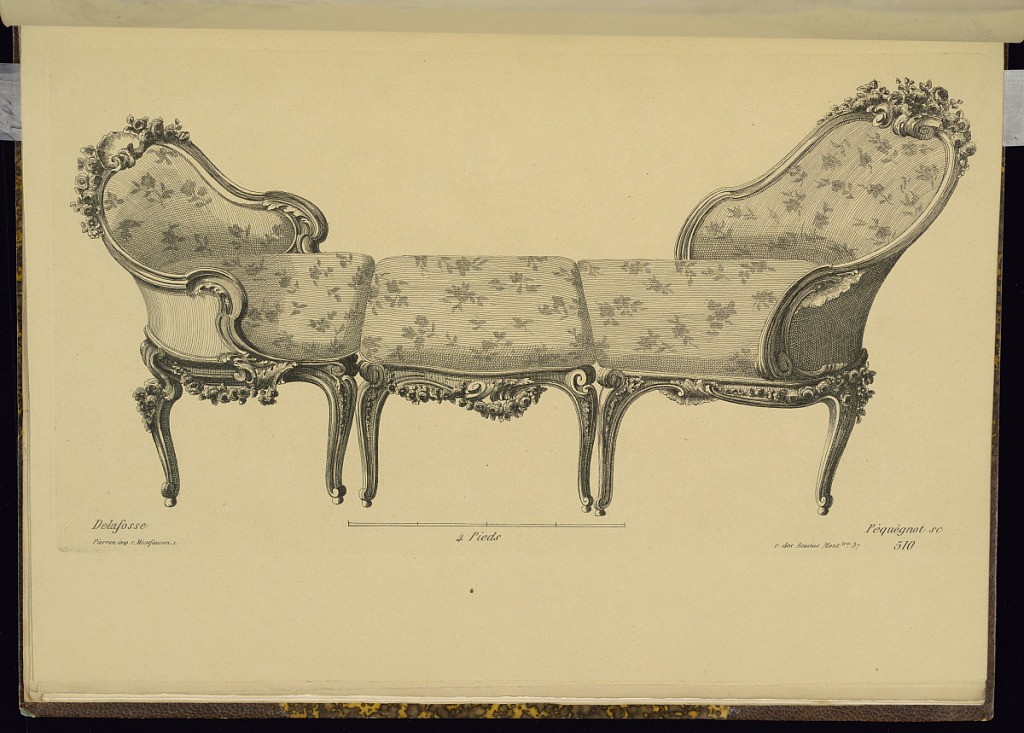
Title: Design for a Daybed
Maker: Jean-Charles Delafosse, French, 1734 – 1789
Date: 1849–66
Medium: Etching on paper
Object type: Print
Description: Design for an upholstered daybed with a carved frame featuring scrolling leaves, festoons of flowers, and shells. The plate is signed with the printmaker, publisher, and original designer, and numbered.